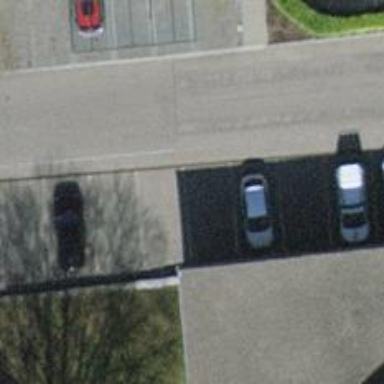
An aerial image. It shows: Street side parking area.